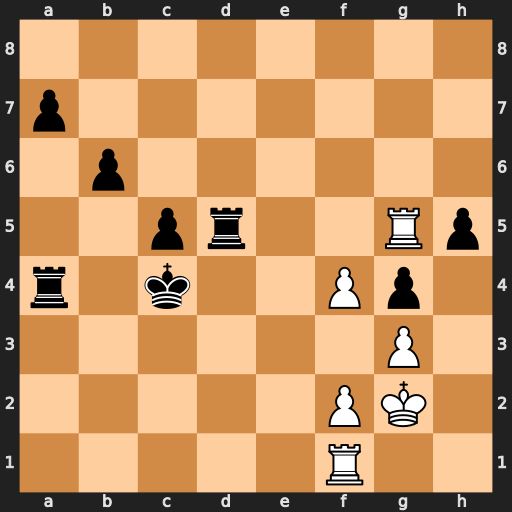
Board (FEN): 8/p7/1p6/2pr2Rp/r1k2Pp1/6P1/5PK1/5R2
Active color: w
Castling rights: -
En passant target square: -
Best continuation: Rc1+ Kb3 Rxd5